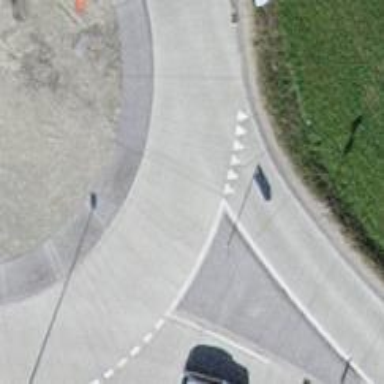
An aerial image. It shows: Primary highway with asphalt surface and soft cycle lane.